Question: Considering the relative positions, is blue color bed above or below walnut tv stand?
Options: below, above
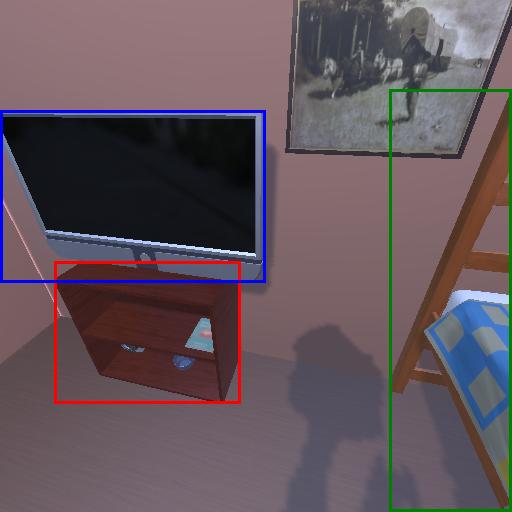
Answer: below